Question: I have a initial application setup and I have a basic directory structure.
Currently I'll use Fuel PHP Framework for my project and here is question come in

Should I init repo in root directory (what includes framework souce as well) or in app directory(only specific application source code)? What the best approach?
I just got confused with.
I think that I should track only specific application code but I'm not sure.
In Symfony I should create a repo under src/ directory but Fuel it's just badly arranged.
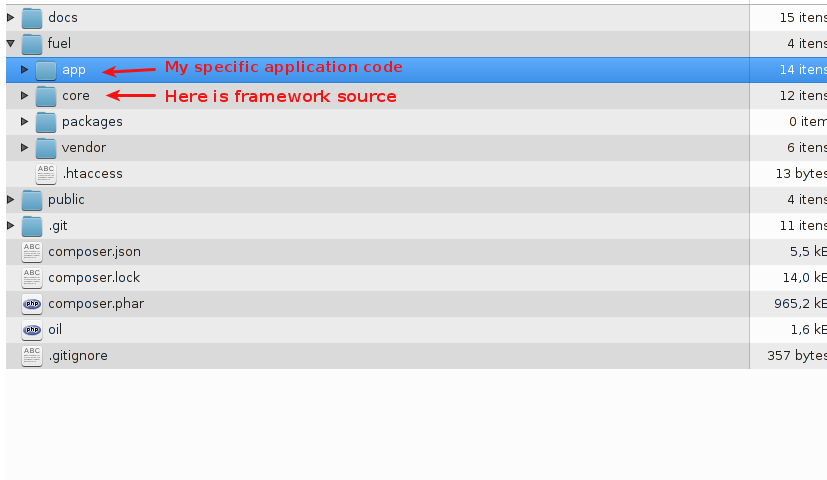
Answer: I joined to FuelPHP Forum and I've posted the same question.
This question was answered by Harro Verton, FuelPHP Project Manager and Developer.
He wrote:
> The answer is (unfortunately); it depends.First question is, did you install from zip, or by cloning the
fuel/fuel repository (manual or through oil install)?If by zip, then you don't have a local repo, so you can just init a
new one in your installation root, and you'll have everything in one
single repository.You would do this, for example if you deploy your application as a
whole (for example using FTP), you don't have commandline access on
your production server, or your server doesn't have direct internet
access.If you want this but cloned the repo, you need to remove the .git
directories in fuel/core, and all fuel/packages, so that it becomes a
single repo. You will still have your installation root .git folder
(which is the fuel/fuel repo), so you need to change origin from
<URL> to your own repository.If you do have commandline access and internet access, I would not use
the zip, but clone the fuel/fuel repo, and use composer to install the
rest of the framework. Don't remove the .git folders, only change the
origin to point to your repository.If you now push, you only push the fuel/fuel repo to your repository
(containing the app and any modules), but not the framework itself
(the core repo and all packages).
Post link: <URL>